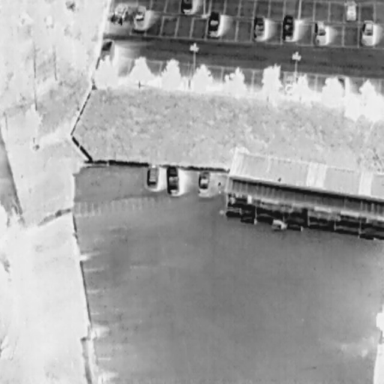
There are 12 Cars in the infrared image.